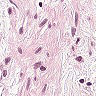
Metastatic tissue present: no